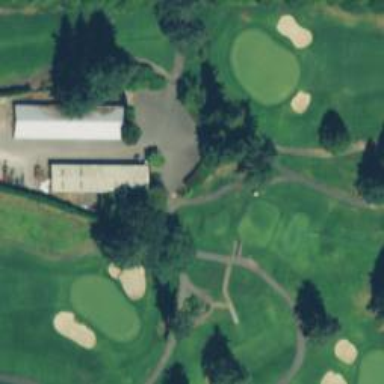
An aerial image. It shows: Golf cartpath that is also road path.